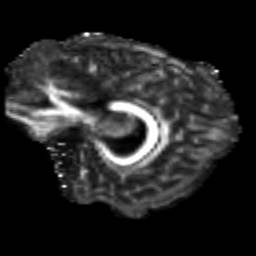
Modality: FA
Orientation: sagittal
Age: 19
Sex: female
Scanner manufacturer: siemens
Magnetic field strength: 3 T
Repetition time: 3.5 s
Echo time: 0.125 s